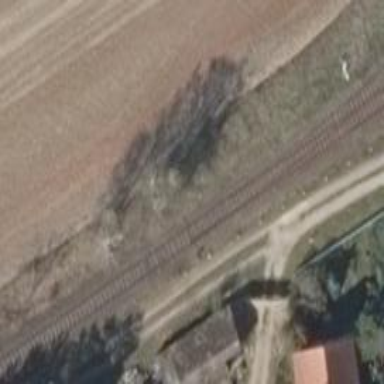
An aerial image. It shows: Railway switch.